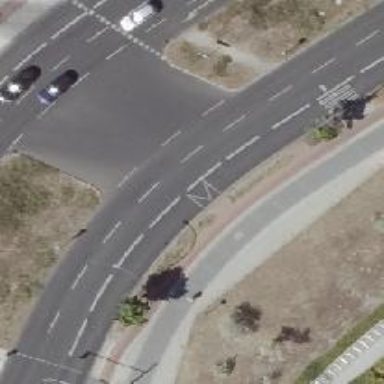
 there is cycleway that shares the busway. The surface of the road is asphalt."